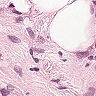
Metastatic tissue present: yes